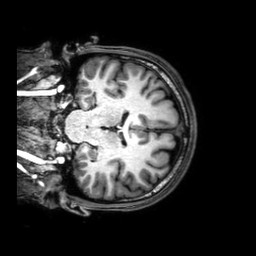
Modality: T1w
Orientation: coronal
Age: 22
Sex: male
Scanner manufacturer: philips
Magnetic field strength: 3 T
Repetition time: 8.2 s
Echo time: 0.0037 s